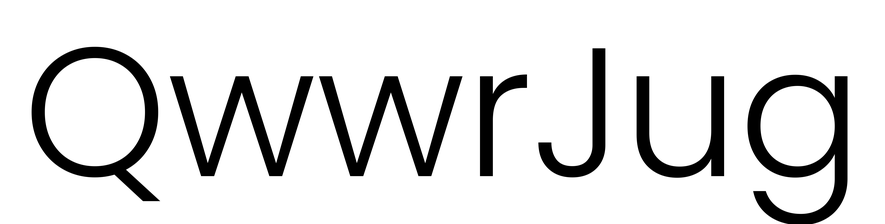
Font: Poppins-Light